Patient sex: F
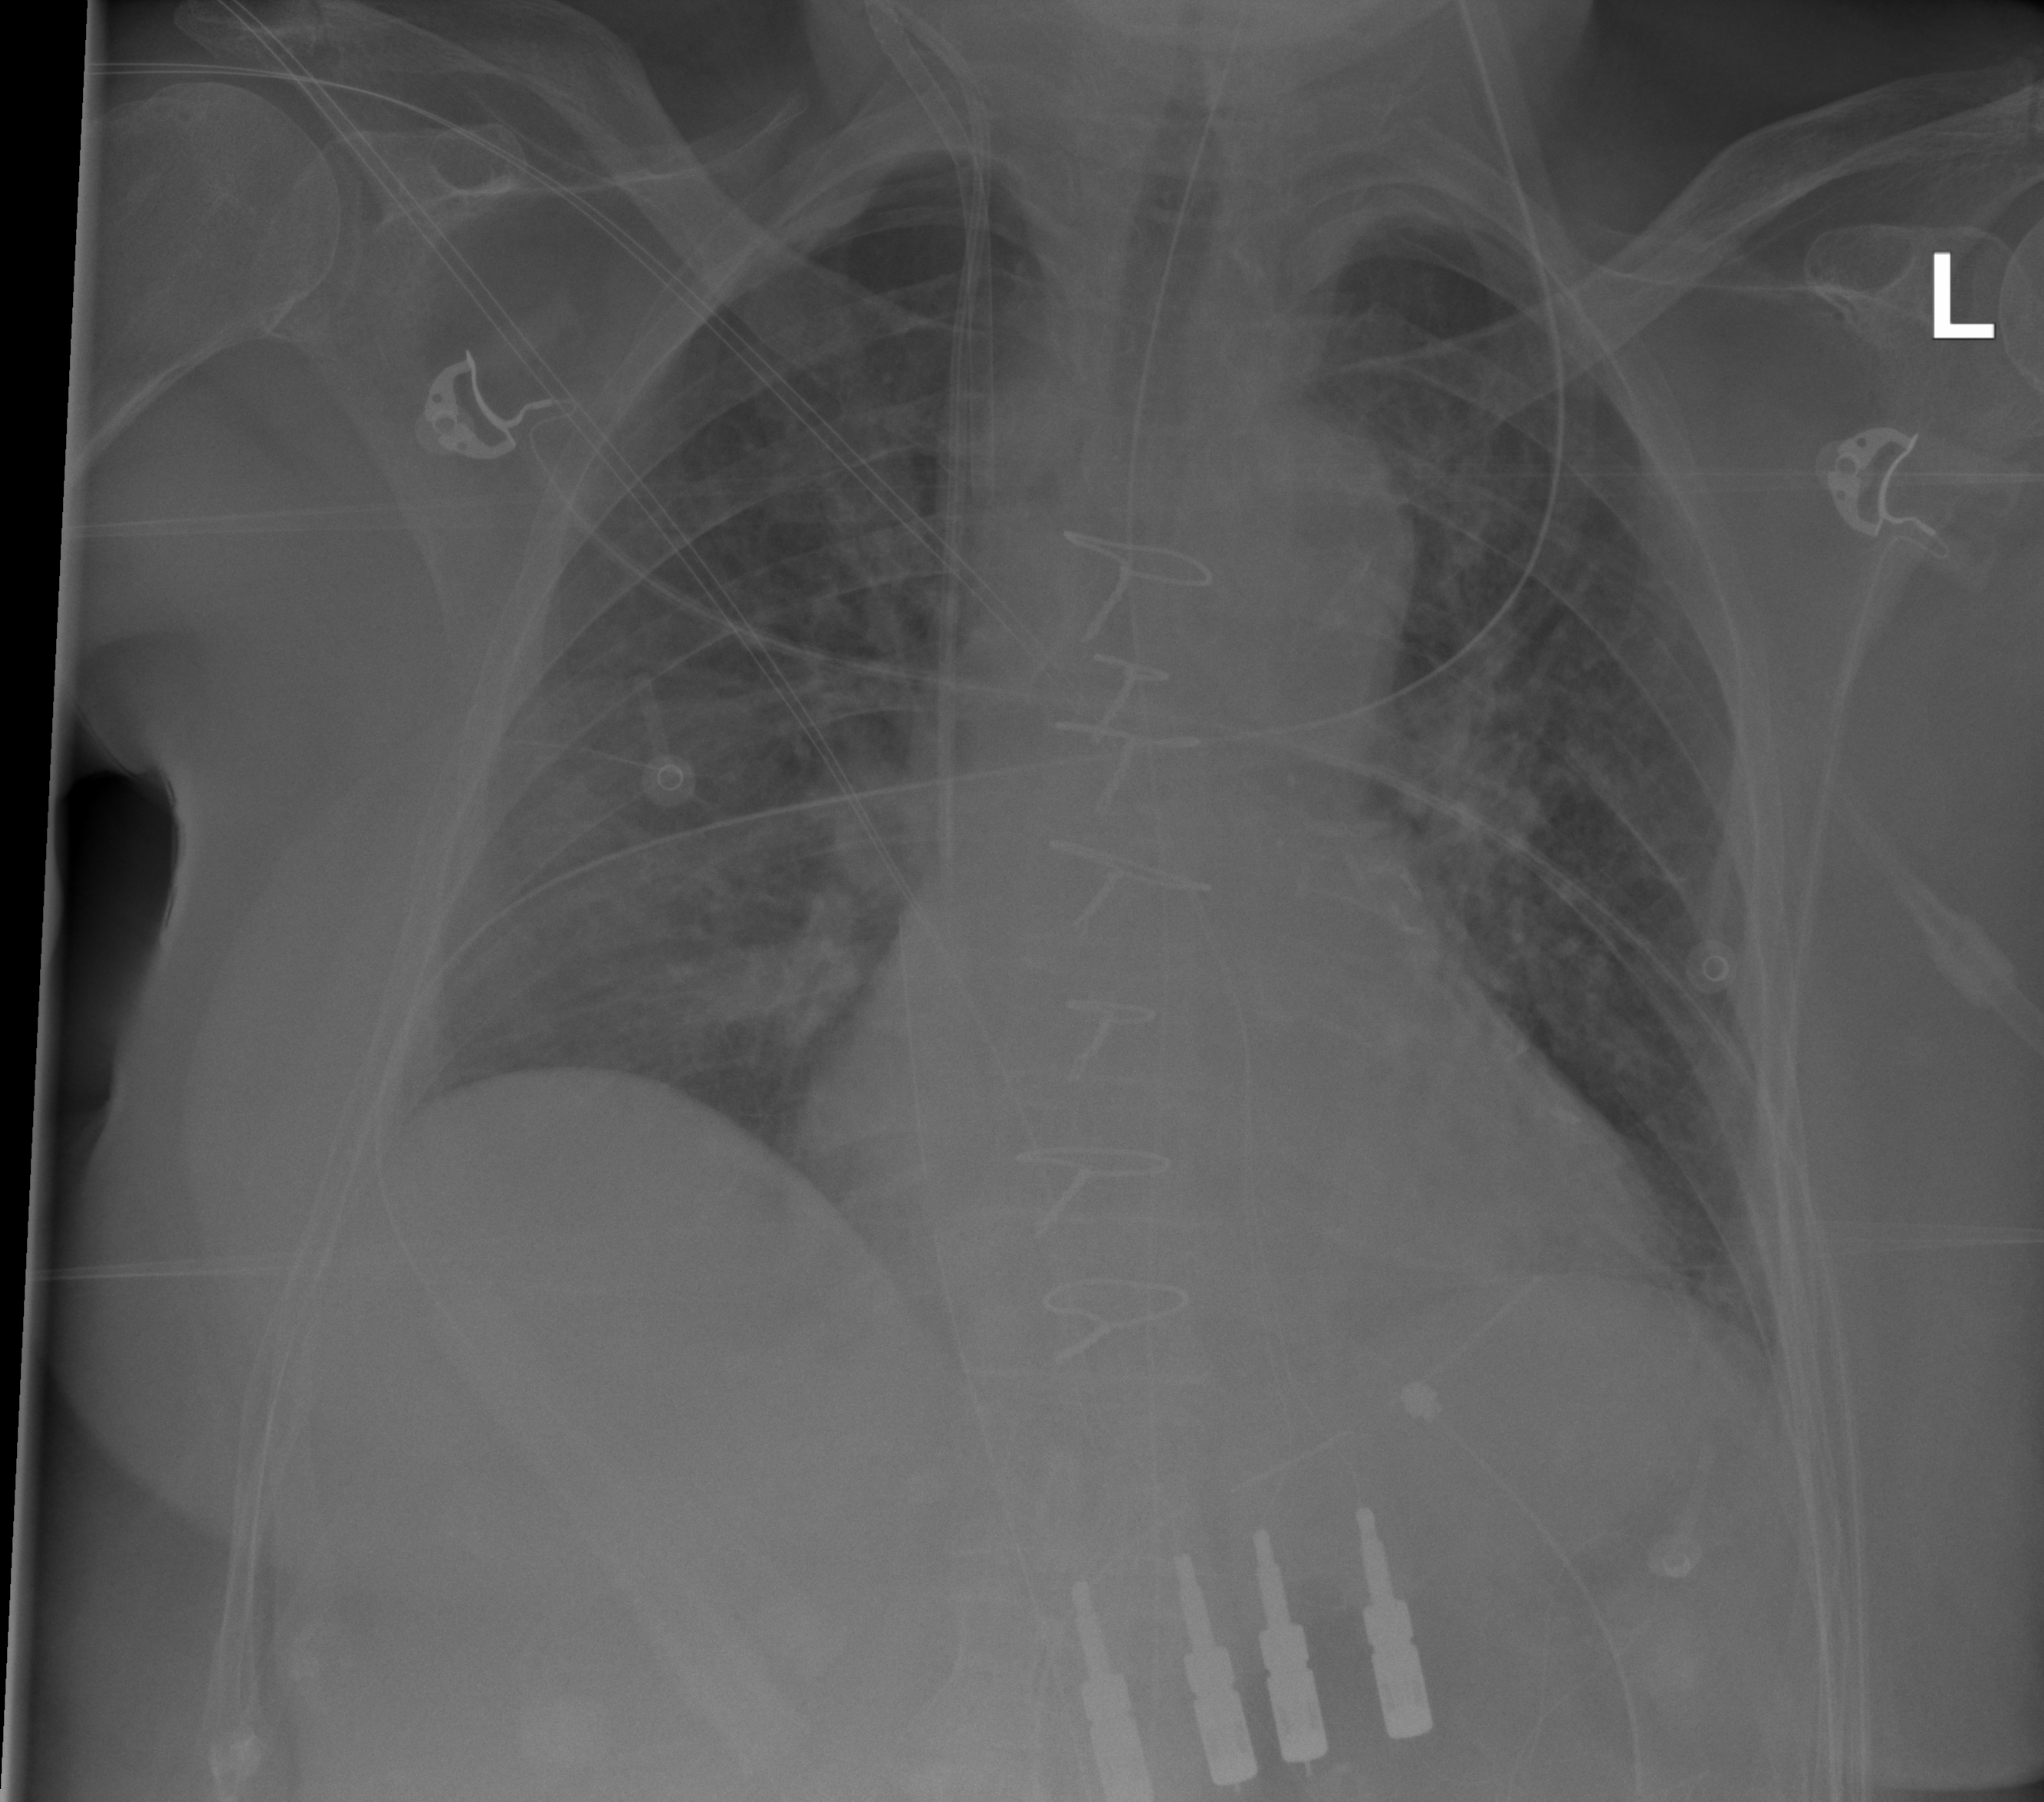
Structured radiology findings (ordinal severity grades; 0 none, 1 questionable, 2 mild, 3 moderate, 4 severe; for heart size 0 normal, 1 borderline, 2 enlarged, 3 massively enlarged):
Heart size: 1
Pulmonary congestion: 2
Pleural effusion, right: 0
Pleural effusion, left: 0
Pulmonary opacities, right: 2
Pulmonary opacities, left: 2
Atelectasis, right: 0
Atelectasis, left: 2